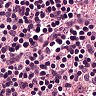
Metastatic tissue present: no